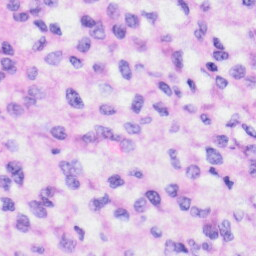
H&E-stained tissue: Liver